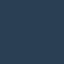
Land use / land cover: SeaLake